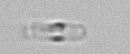
Label: Cerataulina_pelagica